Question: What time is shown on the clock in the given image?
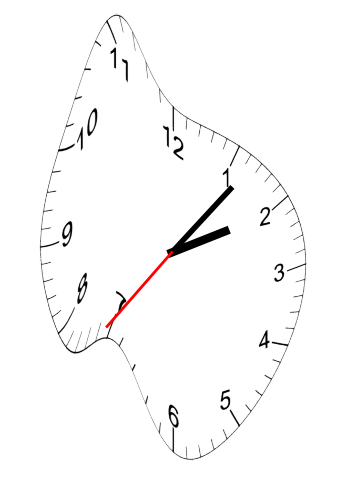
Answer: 02:06:36